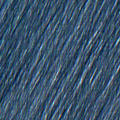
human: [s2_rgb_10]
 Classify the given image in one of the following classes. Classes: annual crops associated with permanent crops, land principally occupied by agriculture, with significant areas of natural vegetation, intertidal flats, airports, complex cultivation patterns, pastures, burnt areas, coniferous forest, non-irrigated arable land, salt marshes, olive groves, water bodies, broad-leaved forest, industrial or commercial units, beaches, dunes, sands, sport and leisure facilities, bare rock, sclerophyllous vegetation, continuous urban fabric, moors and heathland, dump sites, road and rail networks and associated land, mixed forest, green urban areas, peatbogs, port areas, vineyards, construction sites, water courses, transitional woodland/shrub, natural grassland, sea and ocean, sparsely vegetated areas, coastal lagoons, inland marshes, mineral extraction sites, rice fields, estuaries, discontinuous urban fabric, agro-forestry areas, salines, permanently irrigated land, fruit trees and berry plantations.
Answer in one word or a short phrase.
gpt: continuous urban fabric